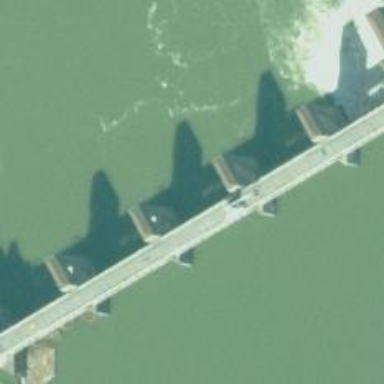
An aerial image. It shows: Dam along waterway.